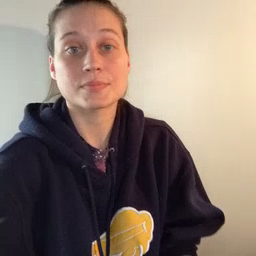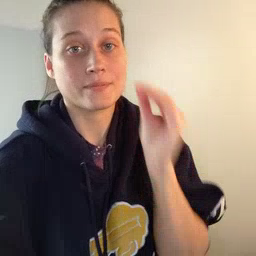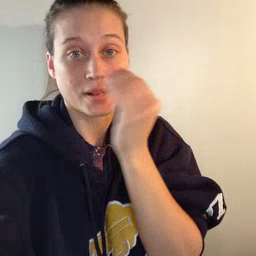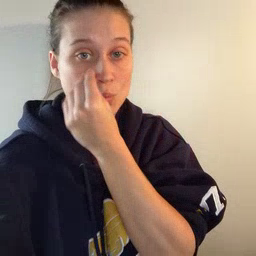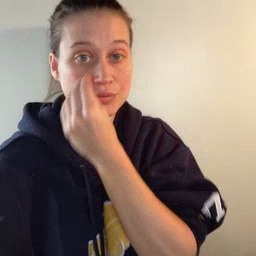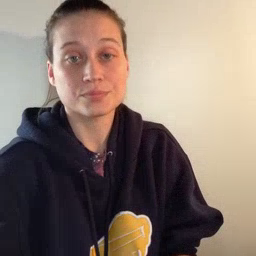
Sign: flower